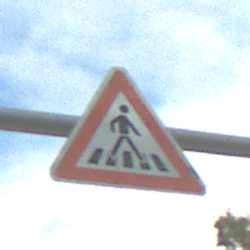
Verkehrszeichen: FussgaengerueberwegLinks
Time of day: MorningAfternoon
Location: Outdoor (Urban)
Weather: PartlyCloudy
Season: NotSpecified
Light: Natural